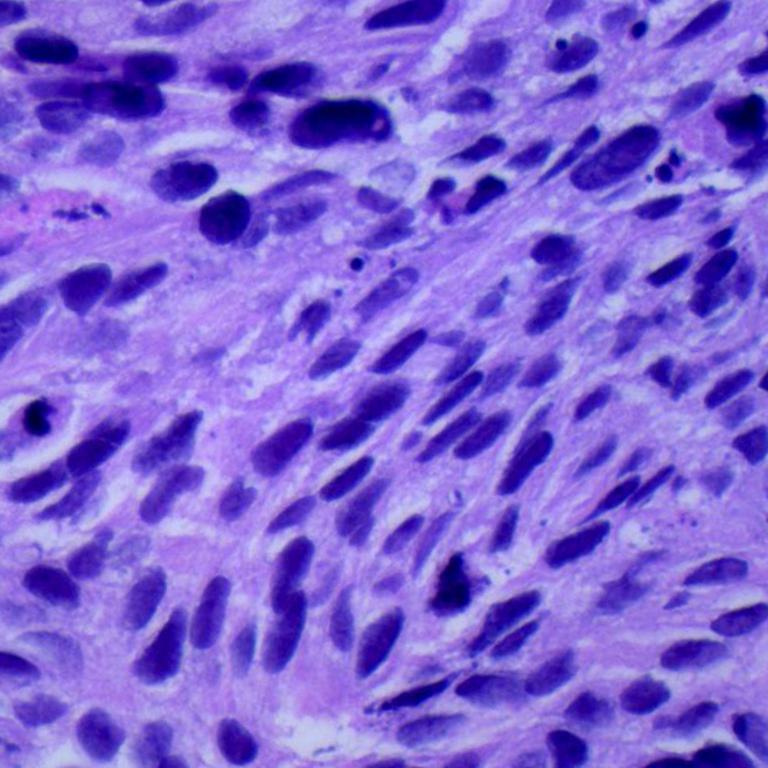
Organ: lung
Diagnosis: squamous carcinomas